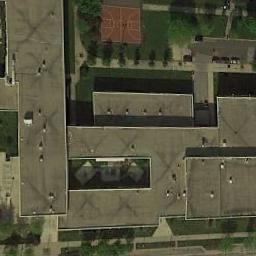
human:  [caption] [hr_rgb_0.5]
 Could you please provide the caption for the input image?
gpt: The basketball court on the lawn is in front of the huge buildings .

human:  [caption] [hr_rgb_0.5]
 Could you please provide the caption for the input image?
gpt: The buildings are next to the basketball court .

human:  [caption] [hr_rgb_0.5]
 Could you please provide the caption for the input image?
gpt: A basketball court on the lawn and some buildings beside .

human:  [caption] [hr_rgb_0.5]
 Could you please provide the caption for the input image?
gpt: There is a colorful basketball court .